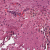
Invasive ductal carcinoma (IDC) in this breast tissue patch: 0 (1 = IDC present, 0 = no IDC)